Question: As seen below, I have a BufferedImage over another BufferedImage. They are both pngs and I would like there to be no background on the overlayed image. I'm sure there's so way to do this, but am unsure of where in the api.
Here's the method in question:
'''
private static BufferedImage finalizeImage(BufferedImage originalImage, String tokenImage, Integer occurrences, int height, int width, int type){
//Font font = new Font("Courier New", Font.PLAIN, 12);
BufferedImage resizedImage = new BufferedImage(width, height, type);
Graphics2D g = resizedImage.createGraphics();
FontMetrics fm = g.getFontMetrics();
int strWidth = (fm.stringWidth(tokenImage));
int imageWidth = resizedImage.getWidth();
int textBegin = (imageWidth - strWidth) / 2;
//g.setFont(font);
g.drawImage(originalImage, 0, 0, width, height, null);
g.setColor(Color.black);
int textHeight = (fm.getAscent() + (TOKEN_HEIGHT - (fm.getAscent() + fm.getDescent())) / 2);
g.drawString(tokenImage, textBegin, textHeight);
//for multiple occurrences
try {
BufferedImage numOnSubscript = ImageIO.read(Thread.currentThread().getContextClassLoader().getResourceAsStream("images/ui/tokens/subscript.fw.png"));
g.drawImage(numOnSubscript, width - 20, height-20, 20, 20, null);
g.setColor(Color.white);
g.drawString(occurrences.toString(), width - 16, (height-20)*2 - 1);
} catch (IOException e) {
// TODO Auto-generated catch block
e.printStackTrace();
}
g.dispose();
return resizedImage;
}
'''
Here is what is happening.

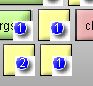
Answer: I found my problem. Of course, it's the silliest thing. I had a white background on as default in fireworks :-/